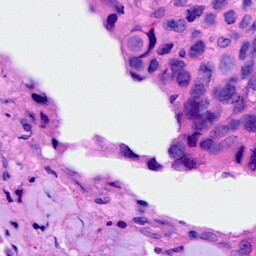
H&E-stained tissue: Breast